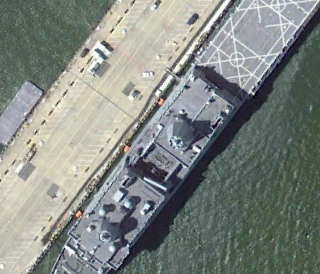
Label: combat